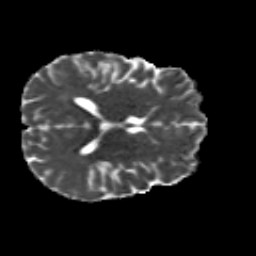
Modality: MD
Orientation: axial
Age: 32
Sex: male
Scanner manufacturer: siemens
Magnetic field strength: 3 T
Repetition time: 8.8 s
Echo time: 0.085 s